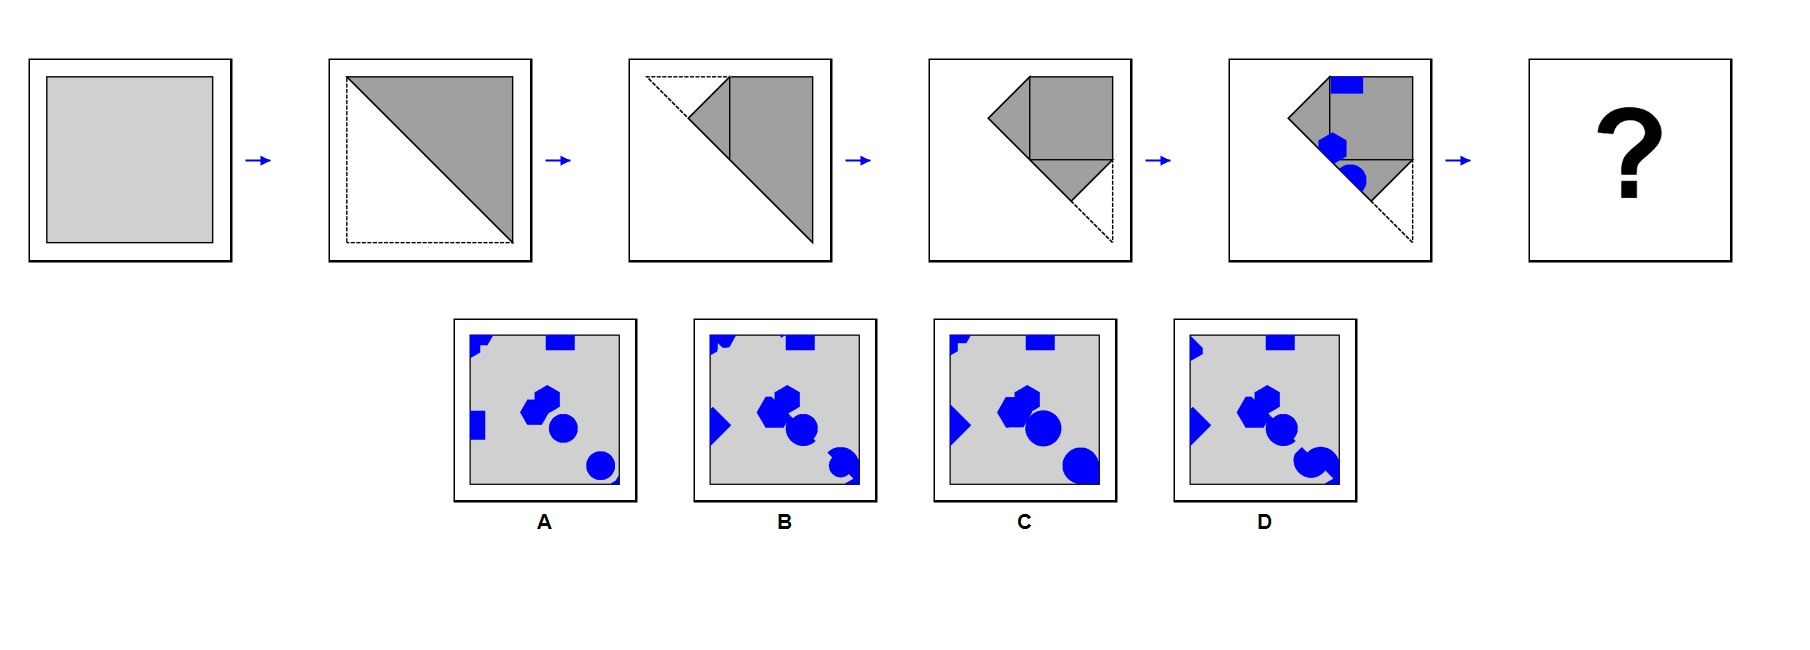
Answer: A